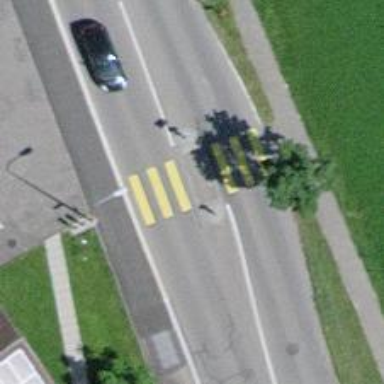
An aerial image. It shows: Sidewalk along the footway.